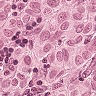
Metastatic tissue present: yes